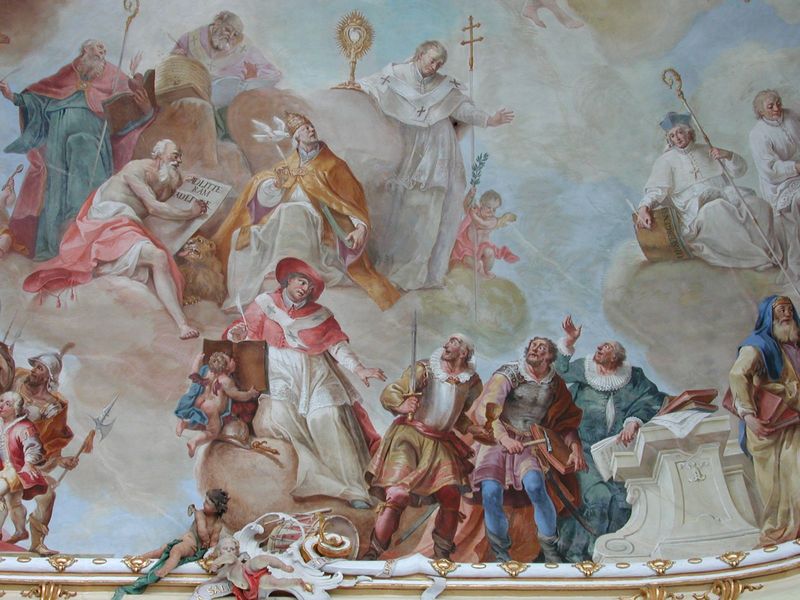
Titel: Deckenbilder in der Bibliothek von Bad Schussenried
Künstler: Franz Georg Hermann
Standort: Bad Schussenried, St. Magnus und Maria (EU - D - BW)
Schlagwörter: blau, gemälde, gott, himmel, mann, wolken, menschen, männer, dach, rot, wolke, malerei, wand, barock, kragen, kirche, gold, decke, kind, rokoko, engel, bücher, farbe, baby, bischof, lanze, papst, tafel, kreuz, waffen, soldat, waffe, kardinal, christus, jesus, hammer, krieger, priester, lanzen, heilige, fresko, putten, reliquie, got, freske, apostel, gesetz, helebarde, bischoffsstab